Interaction volume radius: 5 \u00c5
Interaction volume height: 10 \u00c5
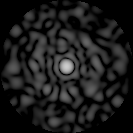
Disorder parameter: 0.8446